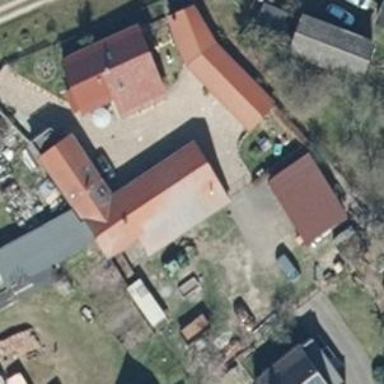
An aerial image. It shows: Building with gabled roof oriented along the structure and colored red.